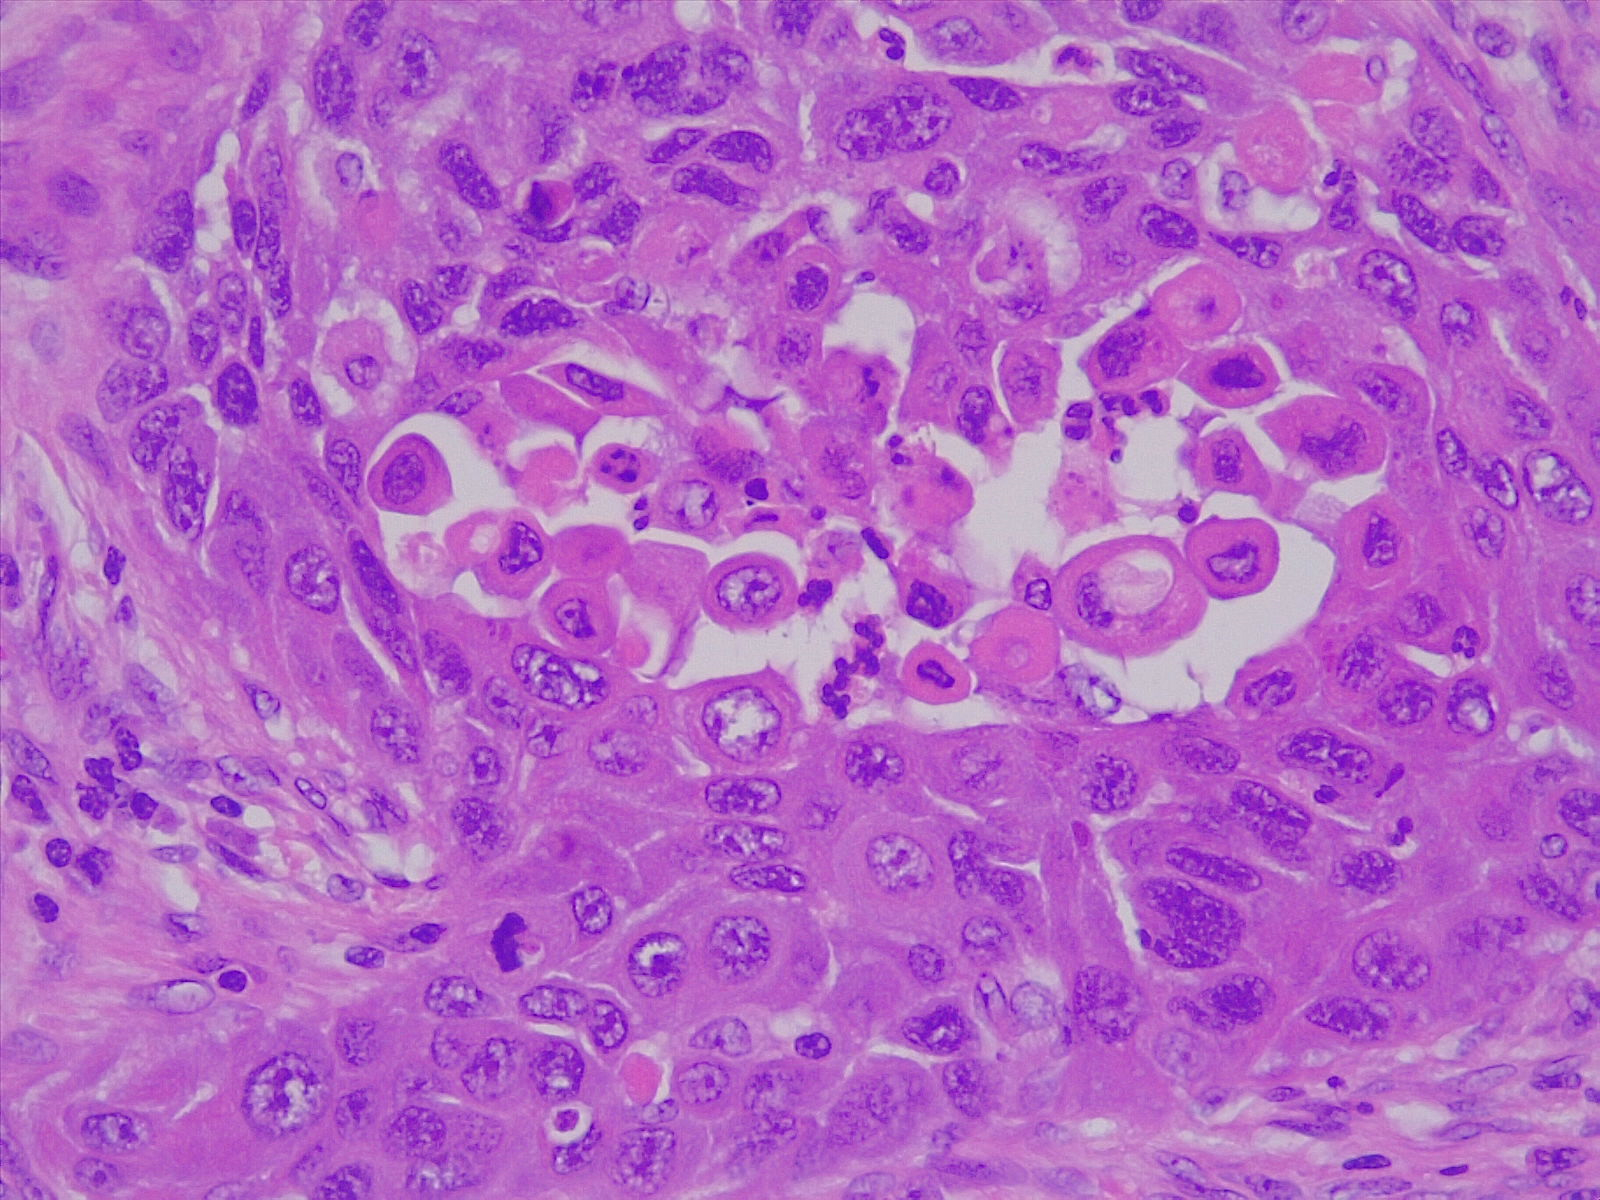
Label: lung squamous cell carcinoma, moderately differentiated